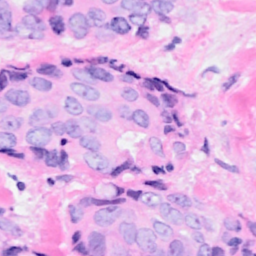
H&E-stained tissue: Breast